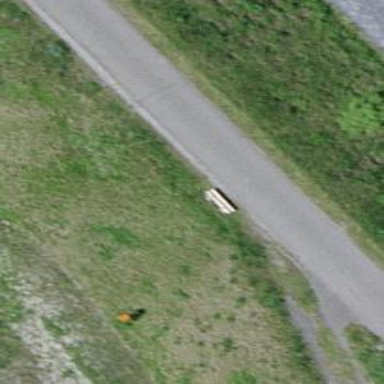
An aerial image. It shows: Bench for seating.